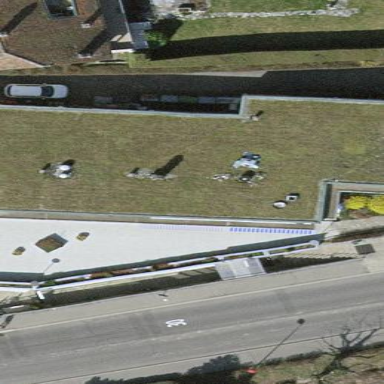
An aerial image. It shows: Commercial building with flat roof.